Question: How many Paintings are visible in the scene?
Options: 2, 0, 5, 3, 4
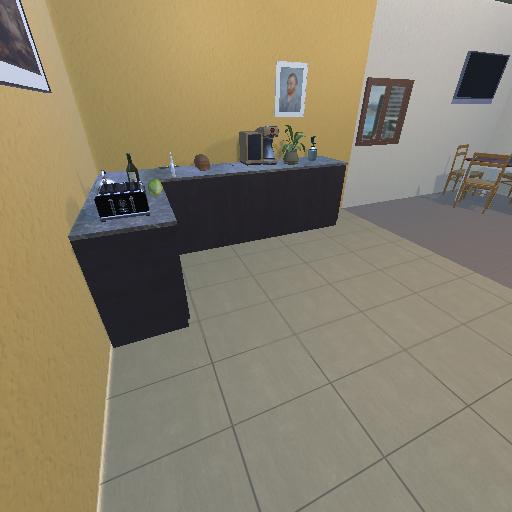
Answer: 2